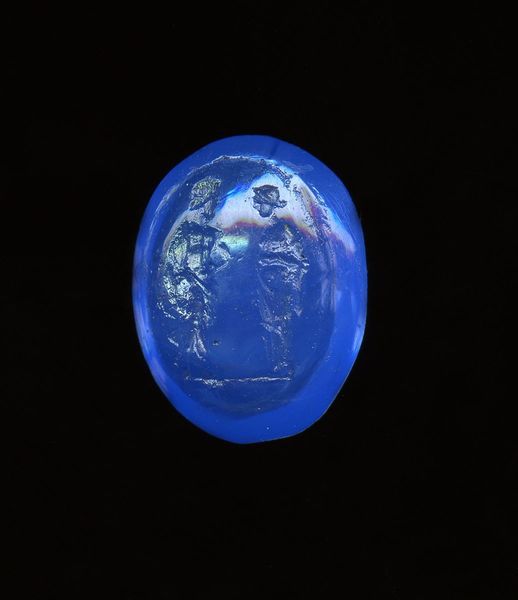
Titel: Gemme (Aesculapius und Salus)
Standort: Hamburg
Institution: Museum für Kunst und Gewerbe Hamburg
Schlagwörter: blau, glas, schmuck, geschichte, kleidung, figur, geschnitten, accessoire, kunstgewerbe, kaiserzeit, kunsthandwerk, gemme, glyptik, frauenkleidung, damenbekleidung, schmuckstein, handschmuck, bildwerke, steinschneidekunst, salus, aesculap, angewandte und bildende kunst, hessische systematik, körper, göttinnen, klassische mythologie, antike geschichte, mittlere, körperschmuck, steinschnitte, römisch, aesculapius